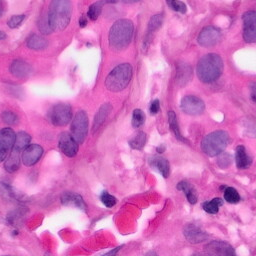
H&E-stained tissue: Pancreatic